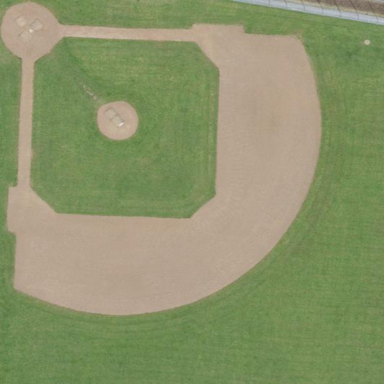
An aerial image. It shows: Baseball pitch for leisure land.